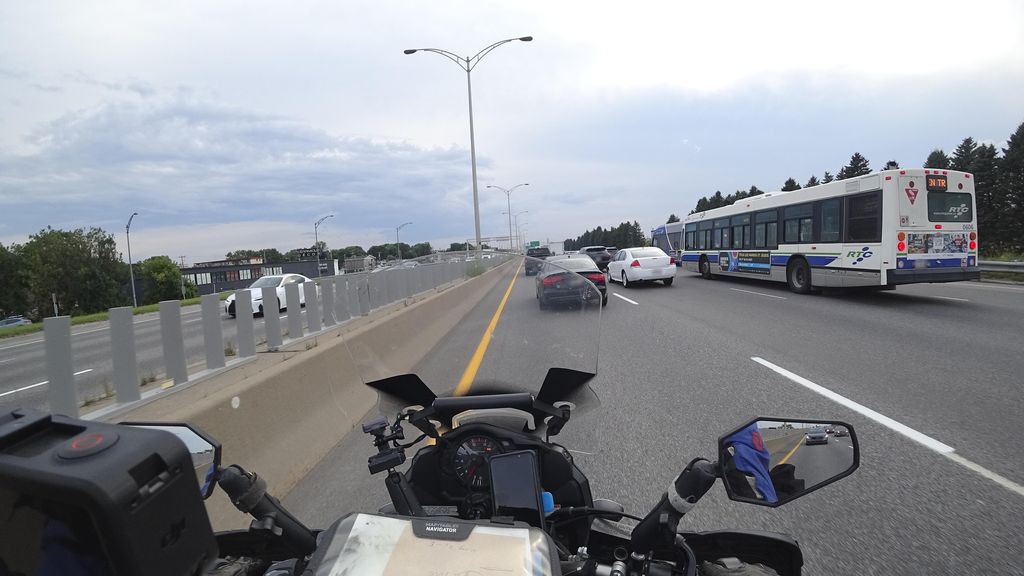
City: quebec_city